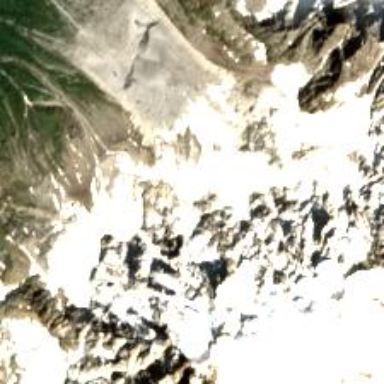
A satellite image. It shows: Majestic glacier in the distance.